【题型】选择题　【知识点】平面几何　【难度】easy
如图，在 $\parallelogram ABCD$ 中，$EF \parallel AB$，$\frac{DE}{EA} = \frac{2}{3}$，$EF = 4$，则 $CD$ 的长为（\qquad ）

A. $\frac{16}{3}$  \qquad
B. 8  \qquad
C. 10  \qquad
D. 16
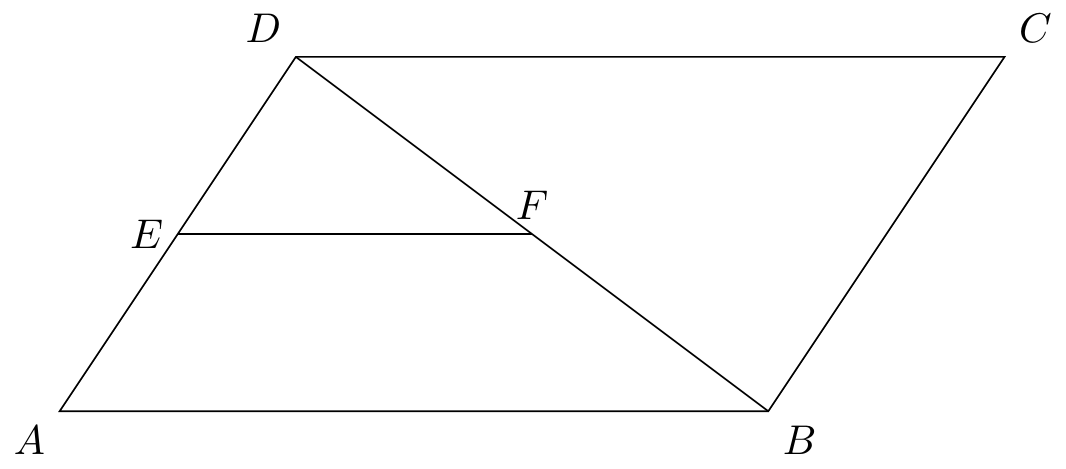
【解答】
解：
$\because EF \parallel AB$，$\frac{DE}{EA} = \frac{2}{3}$，

$\therefore \triangle DEF \sim \triangle DAB$，

$\therefore \frac{EF}{AB} = \frac{DE}{DA} = \frac{DE}{DE + EA} = \frac{2}{5}$，

$\because EF = 4$，

$\therefore AB = 10$。

$\because$ 四边形 $ABCD$ 是平行四边形，

$\therefore AB = CD = 10$，

故选：C。